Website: apple
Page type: order-returns
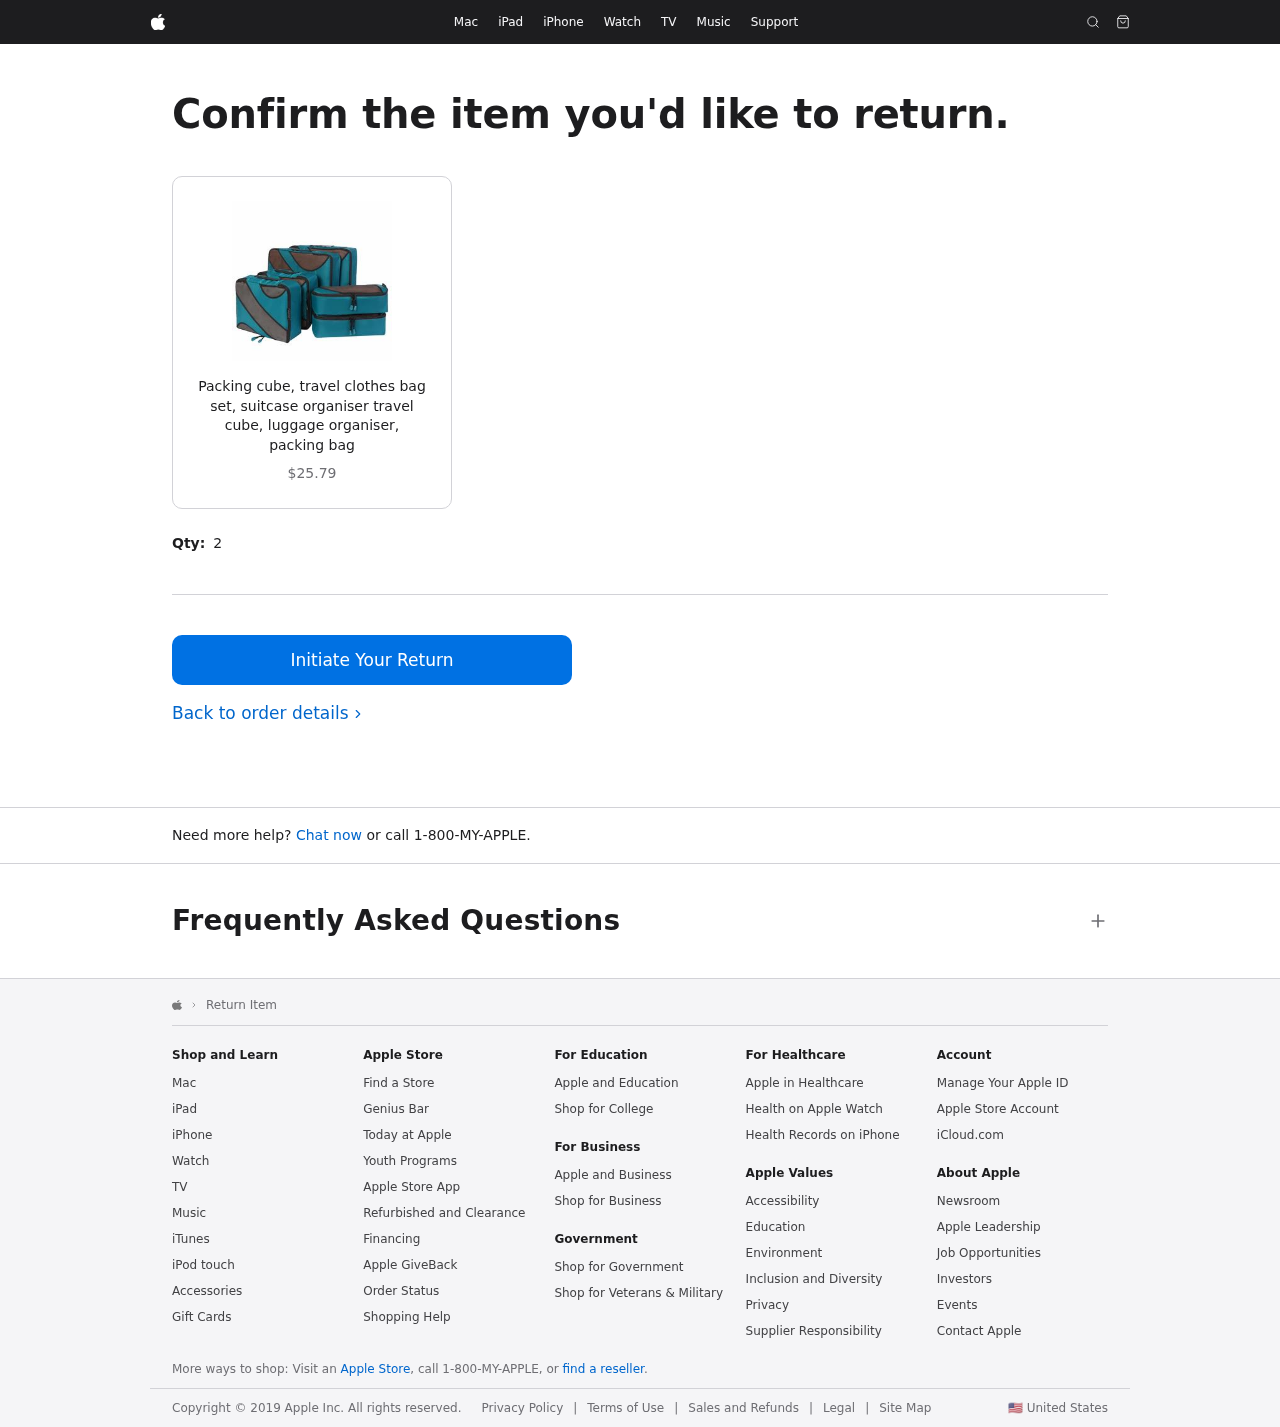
Product elements: key: PRODUCT1_NAME
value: Packing cube, travel clothes bag set, suitcase organiser travel cube, luggage organiser, packing bag
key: PRODUCT1_PRICE
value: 25.79
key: PRODUCT1_QUANTITY
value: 2